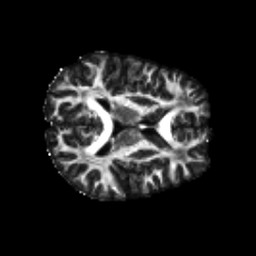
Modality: FA
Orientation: axial
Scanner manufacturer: siemens
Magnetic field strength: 3 T
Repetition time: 4.16 s
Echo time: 0.0806 s